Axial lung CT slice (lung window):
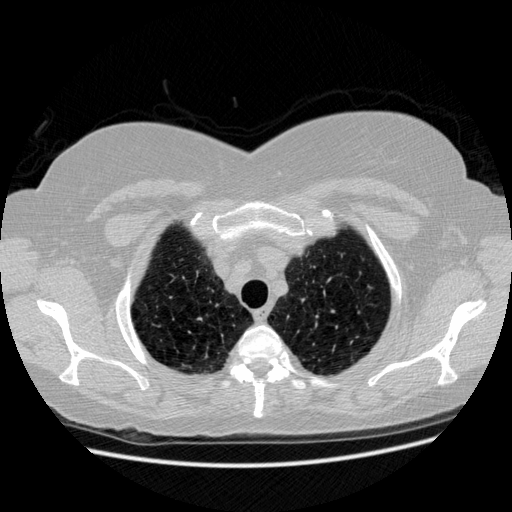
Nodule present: no